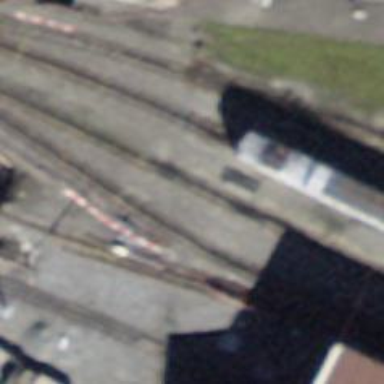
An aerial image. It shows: Narrow-gauge railway yard with electrified tracks featuring contact line.